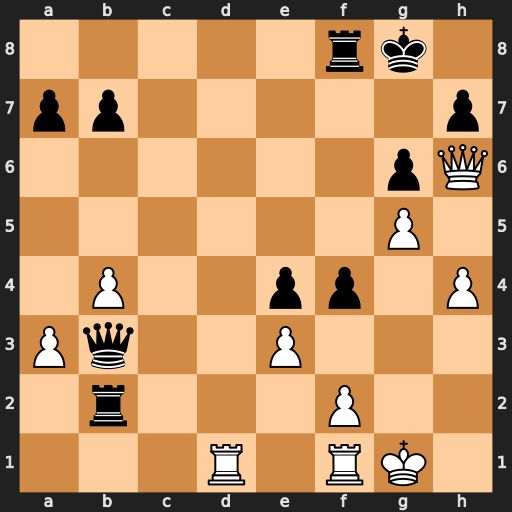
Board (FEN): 5rk1/pp5p/6pQ/6P1/1P2pp1P/Pq2P3/1r3P2/3R1RK1
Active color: w
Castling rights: -
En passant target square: -
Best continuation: Rd7 Qf7 Rxf7